（2025·上海二模）桃李中学一年一度的数学探究活动又开始了，请你帮助所在的小组完成下面的数学探究活动。阅读下面的探究报告，进行数学探究任务。

\vspace{0.5em}
\begin{tabular}{|p{1.5cm}|p{10cm}|}
\hline
探究主题 & 凸四边形及其面积的计算与关系 \\
\hline
初步探究 &
经过研究和学习，数学小组得出以下的若干个结论：

1. 对于两条对角线互相垂直的四边形，那么四边形的面积为这两条对角线乘积的一半（证明略）；

推论：对于任意的四边形，其面积为两条对角线乘积的一半与这两条对角线夹角的正弦值的积。

2. 若两个四边形的对应角相等，对应边成比例，则称这两个四边形相似；

推论：如果两个四边形相似，那么它们的面积比为相似比的平方（证明略）。 \\
\hline
结论证明 &
现以如下的四边形为例，证明结论 1 的推论：

已知：如图 1，四边形 \(ABCD\) 的两条对角线 \(AC\) 与 \(BD\) 交于点 \(O\)，且 \(\angle DOC = \alpha\)。

求证：\(S_{\text{四边形}ABCD} = \frac{1}{2}AC \cdot BD \cdot \sin\alpha\)。

证明：

\\
\hline
问题解决 &
小组经过上述的探究，决定运用上面的结论解决下面的问题。

如图 2，平行四边形 \(ABCD\) 中，\(AD \parallel BC\)，\(AB = 2AD\)，\(\angle C = 60^\circ\)。在边 \(CD\) 上取一点 \(E\) 满足 \(BE = BC\)，\(BE\) 交对角线 \(AC\) 于点 \(G\)，连接并延长 \(DG\) 交边 \(BC\) 于点 \(F\)。

（1）求证：四边形 \(ADGB\) 与四边形 \(CFGE\) 相似，并求出其面积比；

（2）若 \(\triangle BGF\) 的面积为 30，求 \(AG \cdot AD\) 的值。 \\
\hline
\end{tabular}

小组中，你被分配到的任务如下：

\vspace{0.5em}
\begin{tabular}{|p{1.5cm}|p{10cm}|}
\hline
任务一 & 完成“结论证明”部分的公式推导； \\
\hline
任务二 & 完成“问题解决”部分的求解过程。 \\
\hline
\end{tabular}

\vspace{0.5em}
\noindent
请根据上述表格内的信息，完成上述的任务。
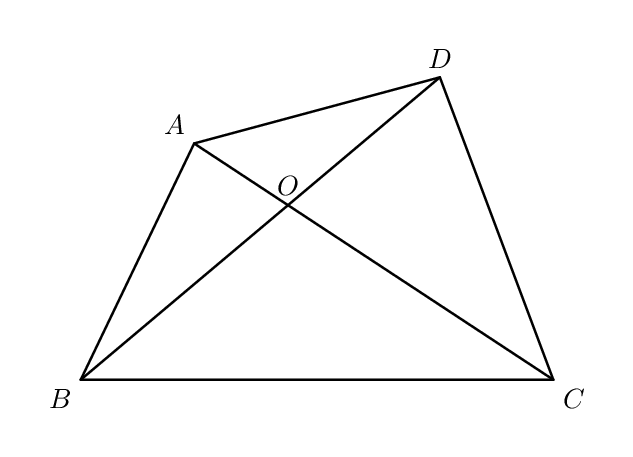
【解答】
【答案】任务一：见解析；任务二：（1）见解析，面积比为4；（2）$80\sqrt{21}$
【分析】本题主要考查相似三角形的判定和性质，解直角三角形的应用，等边三角形的判定和性质，平行四边形的性质等知识，熟练掌握相关知识是解题的关键。
任务一：过$A$、$C$分别作$AM \perp BD$，$CN \perp BD$，则$AM = AO \cdot \sin\alpha$，$CN = OC \cdot \sin\alpha$，根据三角形面积公式，利用$S_{\text{四边形}ABCD} = S_{\triangle ABD} + S_{\triangle CBD}$即可证明；
任务二：（1）根据平行四边形性质，可证$\triangle GAB \backsim \triangle GCE$，得到$\dfrac{GB}{GE} = \dfrac{AB}{CE} = \dfrac{GA}{GC}$，同理可得$\dfrac{GD}{GF} = \dfrac{AD}{CF} = \dfrac{GA}{GC}$，综合一起即可证明；
过$A$作$AH \perp CD$，交$CD$延长线于$H$，过$F$作$FP \perp BG$交$BG$于$P$，设$AB = 2AD = 4a$，根据$\triangle BGF$的面积为30，可得$a^2 = 30\sqrt{3}$，再在$\text{Rt}\triangle AHC$中求得$AC = 2\sqrt{7}a$，结合（1）中的相似比即可求解。
\vspace{1em}
【详解】任务一：证明：如图，过$A$、$C$分别作$AM \perp BD$，$CN \perp BD$。

$\because \angle DOC = \angle AOB = \alpha$，
$\therefore \sin\angle AOB = \dfrac{AM}{AO} = \sin\alpha$，$\sin\angle COD = \dfrac{CN}{OC} = \sin\alpha$，
$\therefore AM = AO \cdot \sin\alpha$，$CN = OC \cdot \sin\alpha$。
$\because S_{\triangle ABD} = \dfrac{1}{2}BD \cdot AM = \dfrac{1}{2}BD \cdot AO \cdot \sin\alpha$，
$S_{\triangle CBD} = \dfrac{1}{2}BD \cdot CN = \dfrac{1}{2}BD \cdot OC \cdot \sin\alpha$，
$\therefore S_{\text{四边形}ABCD} = S_{\triangle ABD} + S_{\triangle CBD} = \dfrac{1}{2}BD \cdot AO \cdot \sin\alpha + \dfrac{1}{2}BD \cdot OC \cdot \sin\alpha$。
过 \(A\) 作 \(AH \perp CD\)，交 \(CD\) 延长线于 \(H\)，过 \(F\) 作 \(FP \perp BG\) 交 \(BG\) 于 \(P\)，
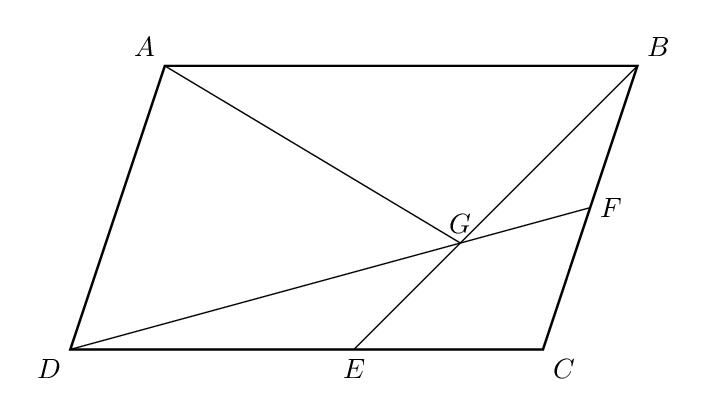